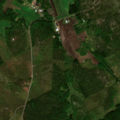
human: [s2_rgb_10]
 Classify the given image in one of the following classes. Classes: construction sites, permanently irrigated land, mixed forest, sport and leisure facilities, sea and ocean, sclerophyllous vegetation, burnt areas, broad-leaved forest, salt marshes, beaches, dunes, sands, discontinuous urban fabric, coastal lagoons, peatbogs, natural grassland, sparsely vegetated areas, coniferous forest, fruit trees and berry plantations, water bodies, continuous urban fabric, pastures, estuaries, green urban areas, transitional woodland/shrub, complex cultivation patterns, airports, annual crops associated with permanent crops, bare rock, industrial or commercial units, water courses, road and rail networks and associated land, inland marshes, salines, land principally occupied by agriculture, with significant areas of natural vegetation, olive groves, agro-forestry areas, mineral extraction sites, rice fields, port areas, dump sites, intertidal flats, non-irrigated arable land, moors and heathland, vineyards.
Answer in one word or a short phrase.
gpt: land principally occupied by agriculture, with significant areas of natural vegetation, coniferous forest, mixed forest, transitional woodland/shrub